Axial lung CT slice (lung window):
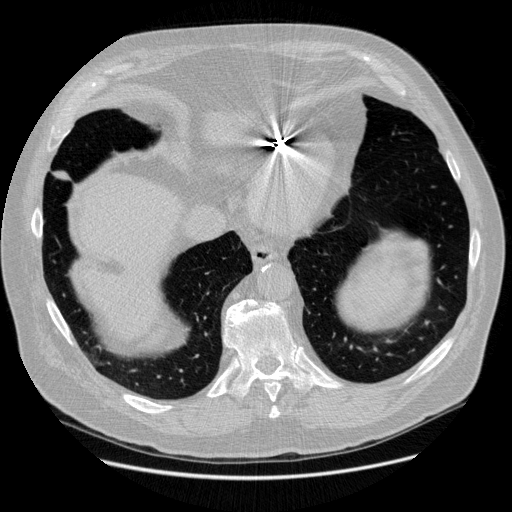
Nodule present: no